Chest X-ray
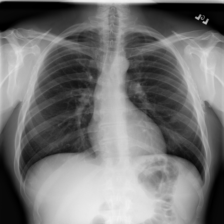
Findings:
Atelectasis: negative
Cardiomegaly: negative
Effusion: negative
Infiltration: negative
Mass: negative
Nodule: negative
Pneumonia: negative
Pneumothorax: negative
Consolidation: negative
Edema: negative
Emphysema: negative
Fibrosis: negative
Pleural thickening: negative
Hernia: negative